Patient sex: M
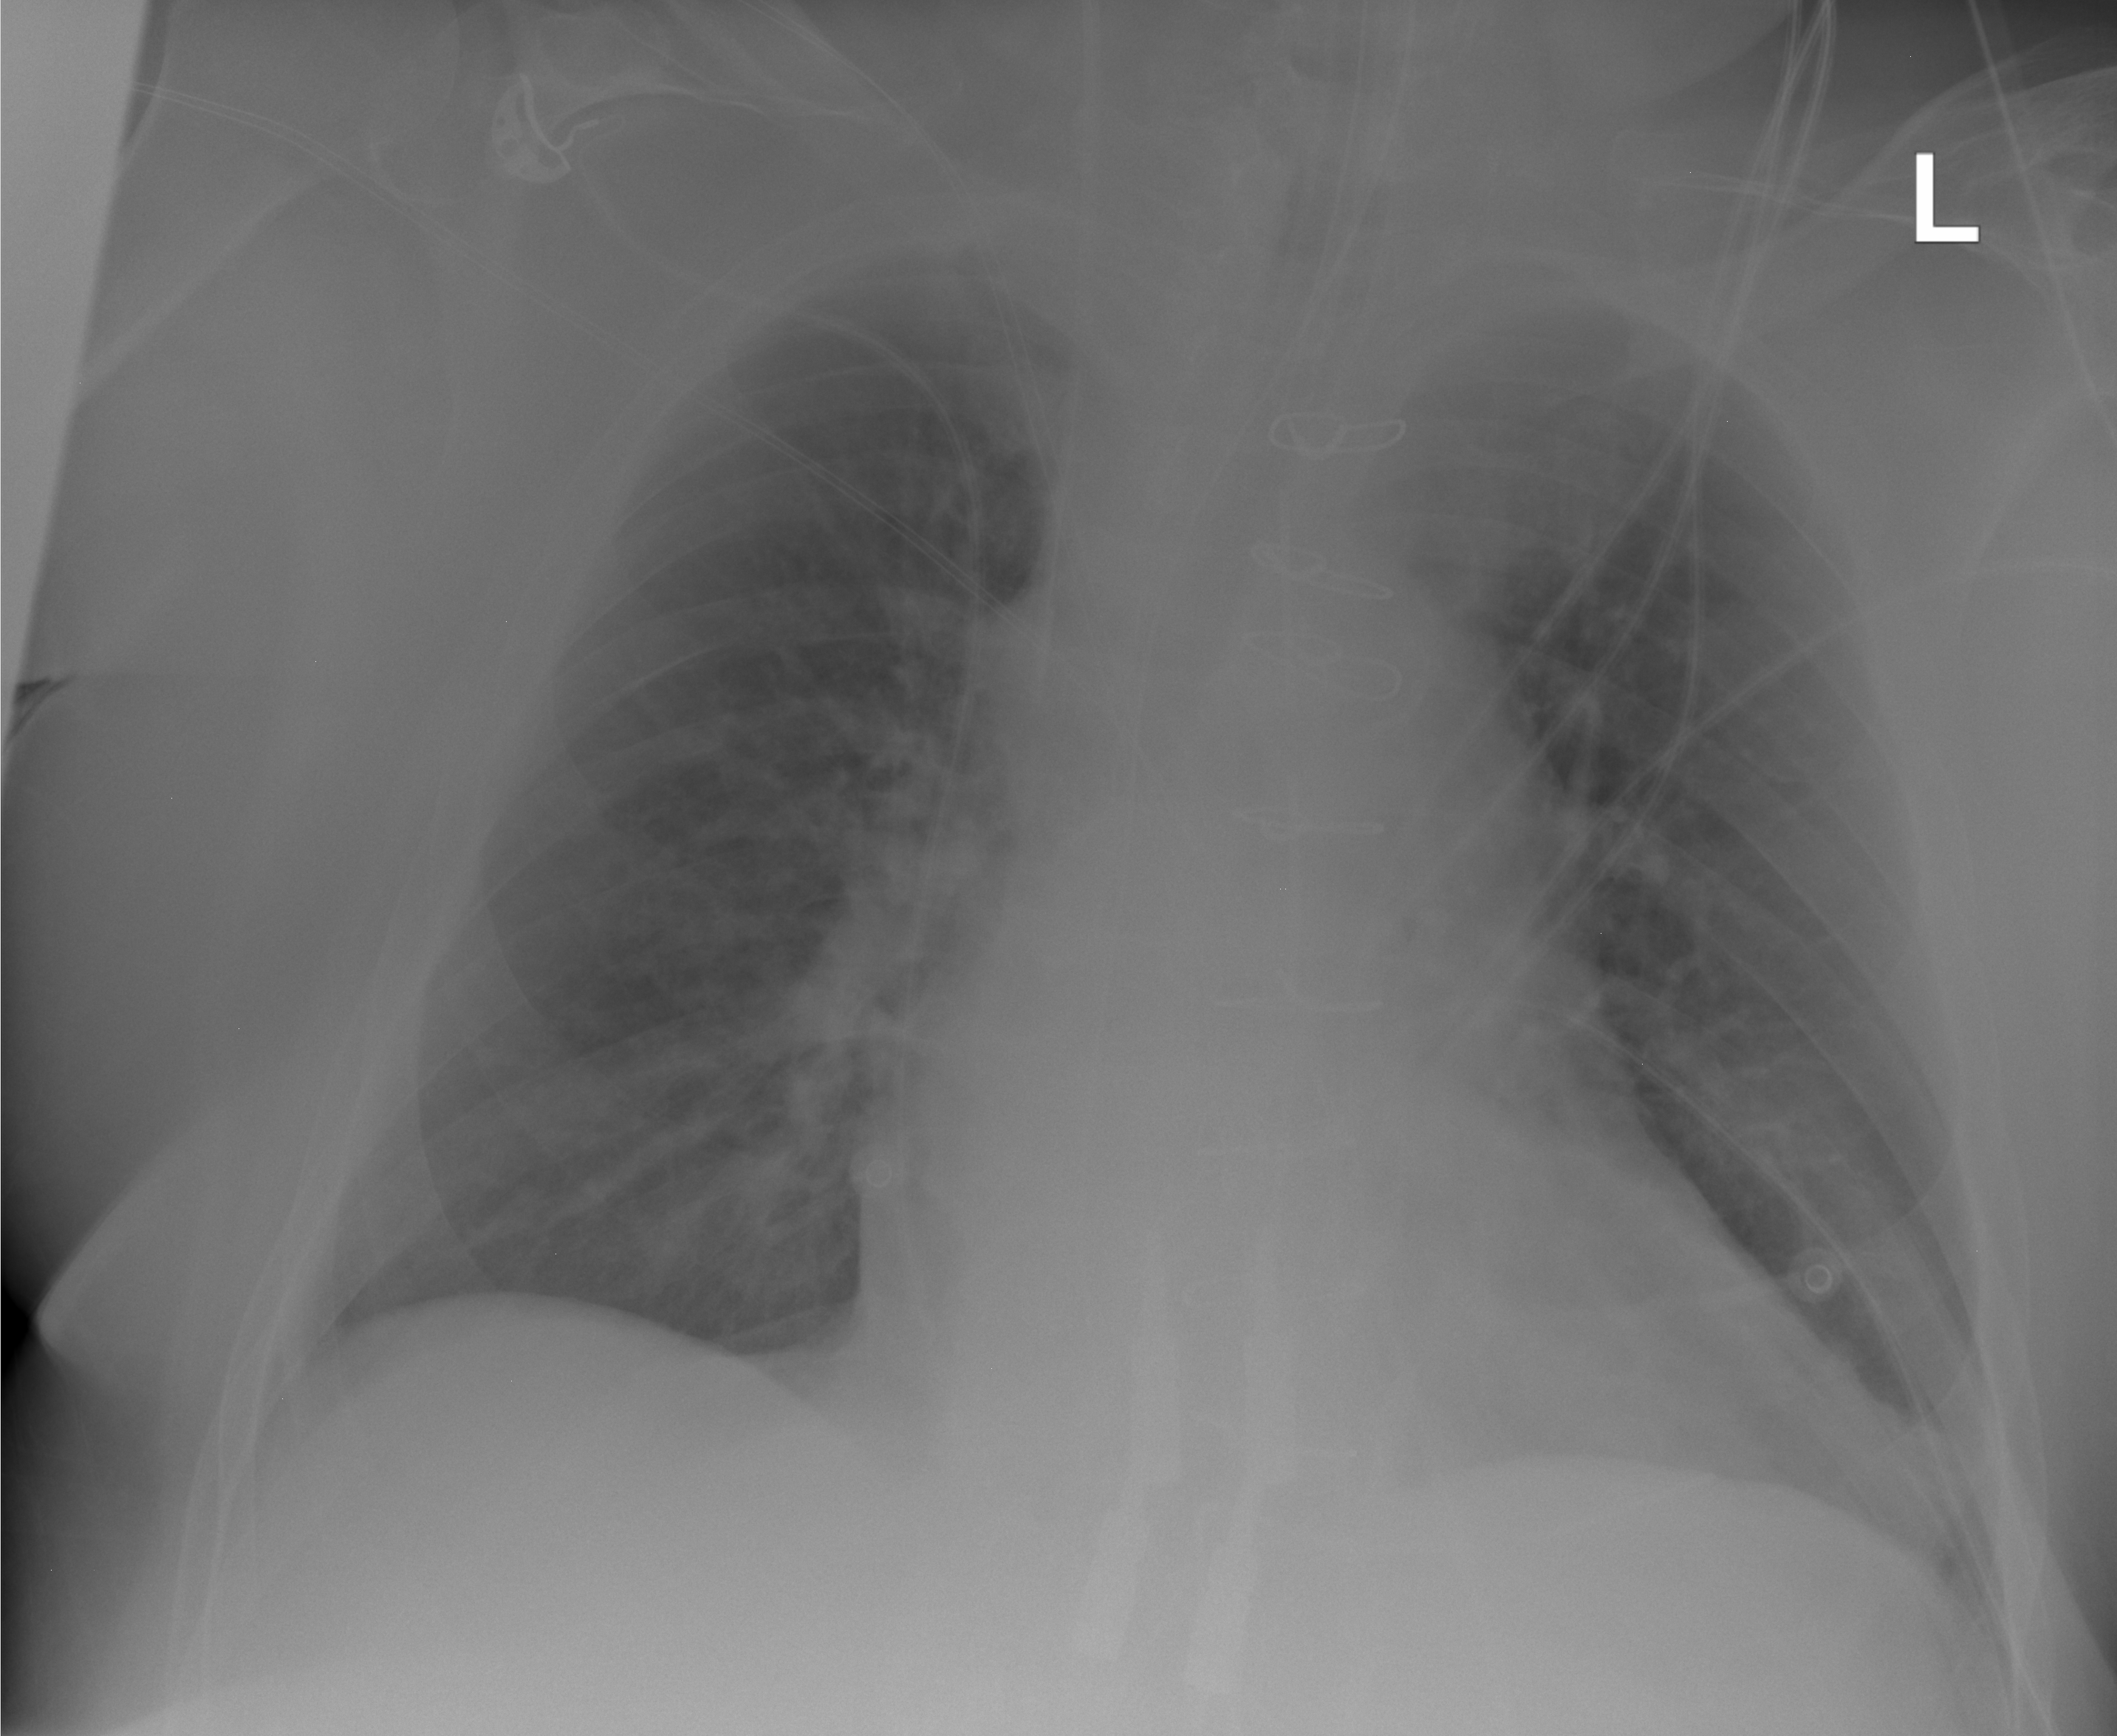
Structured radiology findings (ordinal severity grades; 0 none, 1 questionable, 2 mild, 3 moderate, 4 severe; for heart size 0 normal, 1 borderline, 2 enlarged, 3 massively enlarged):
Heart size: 2
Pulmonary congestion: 0
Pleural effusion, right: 0
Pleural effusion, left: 0
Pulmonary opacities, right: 0
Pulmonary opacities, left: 0
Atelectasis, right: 0
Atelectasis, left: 0